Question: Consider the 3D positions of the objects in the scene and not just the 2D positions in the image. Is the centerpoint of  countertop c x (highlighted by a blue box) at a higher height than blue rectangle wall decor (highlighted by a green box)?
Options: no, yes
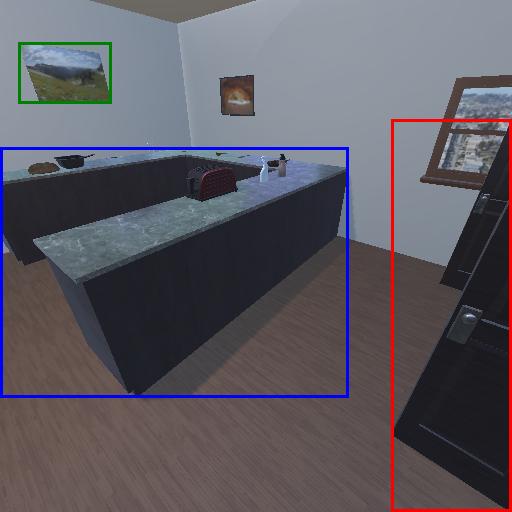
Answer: no